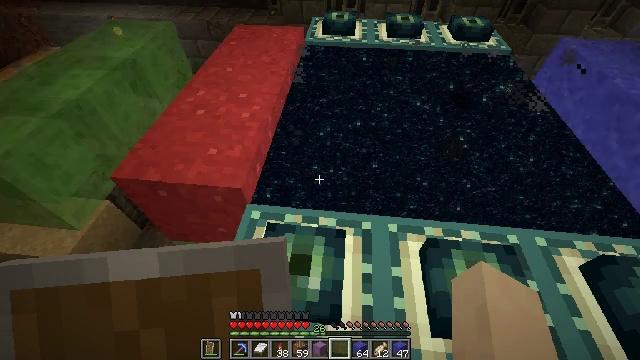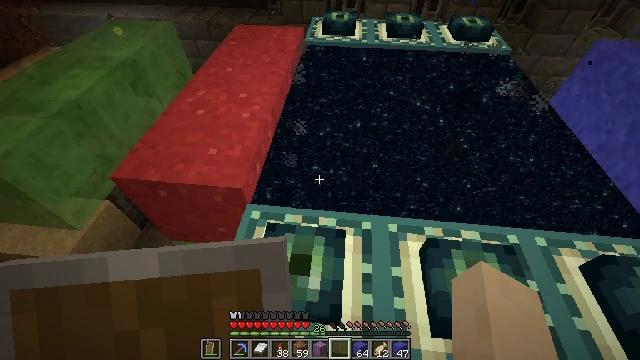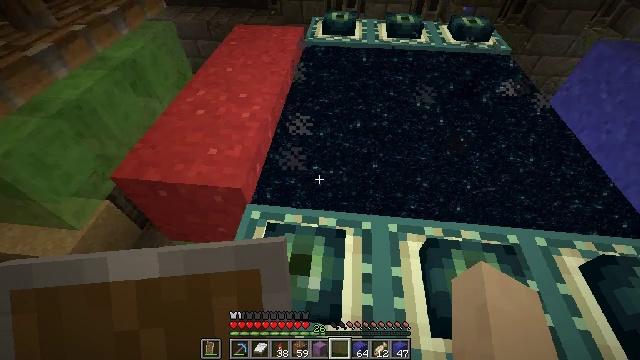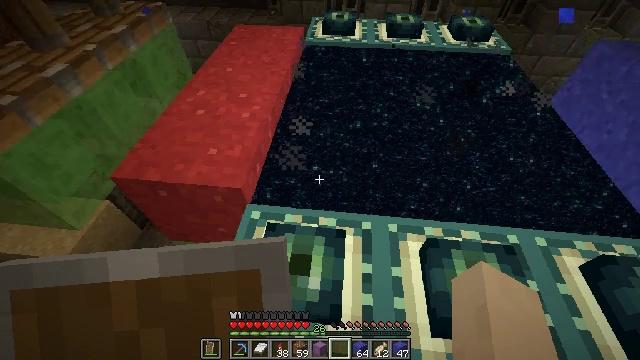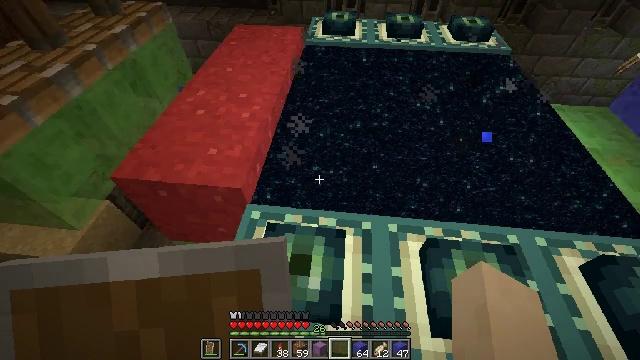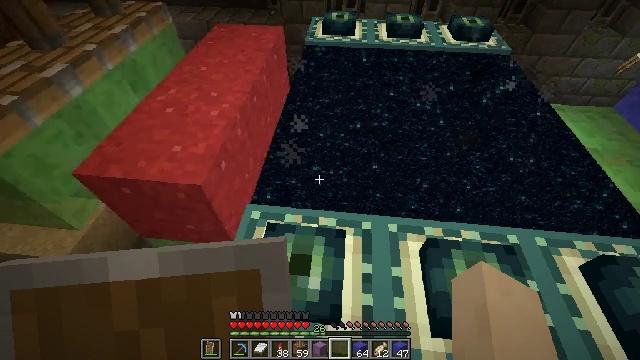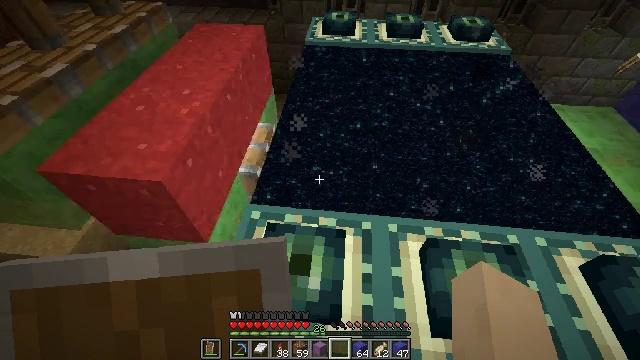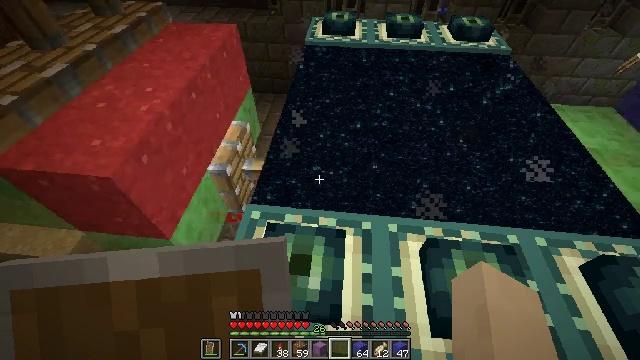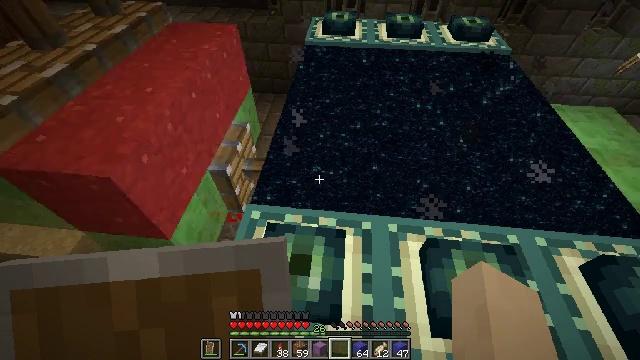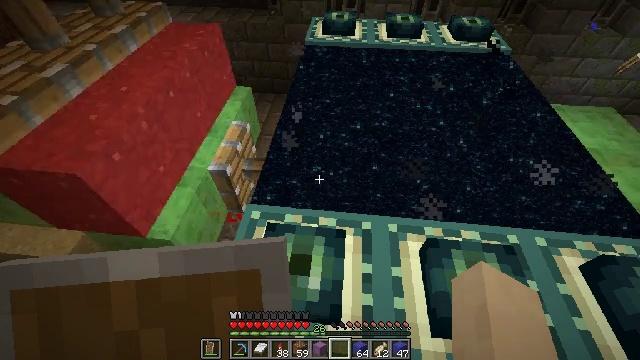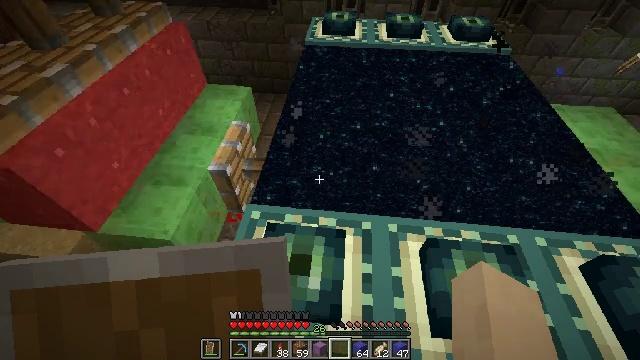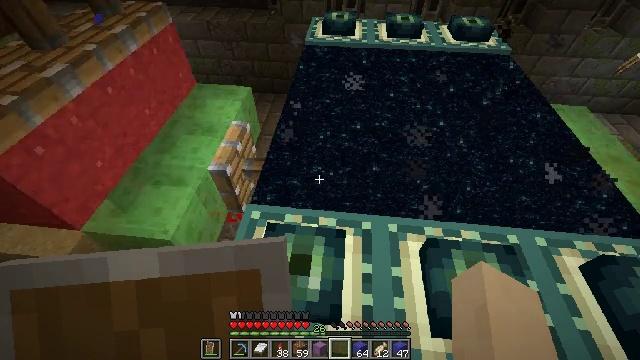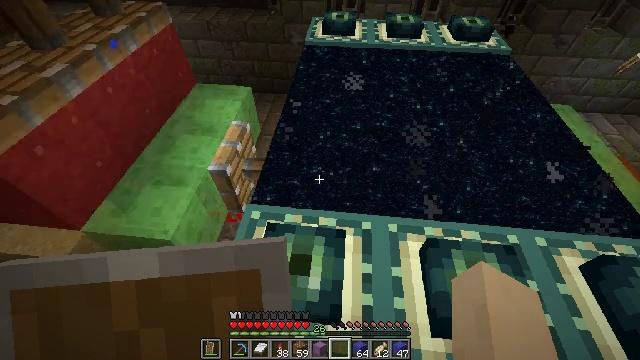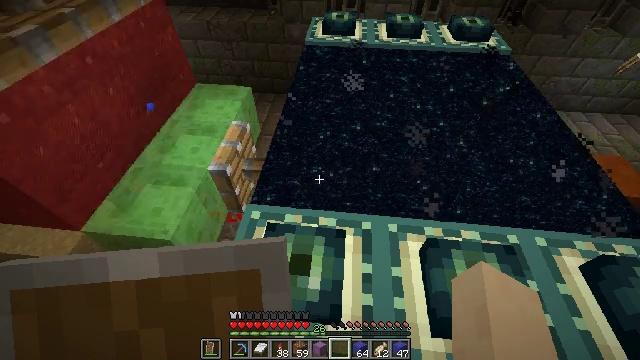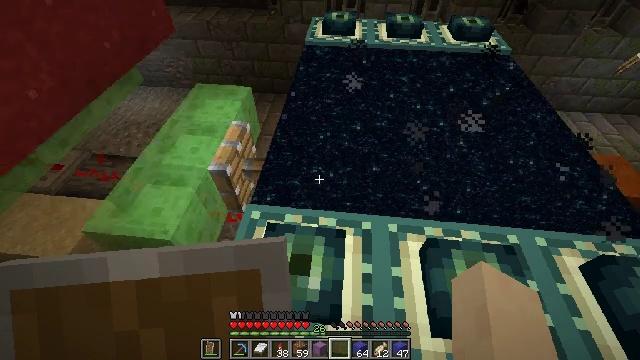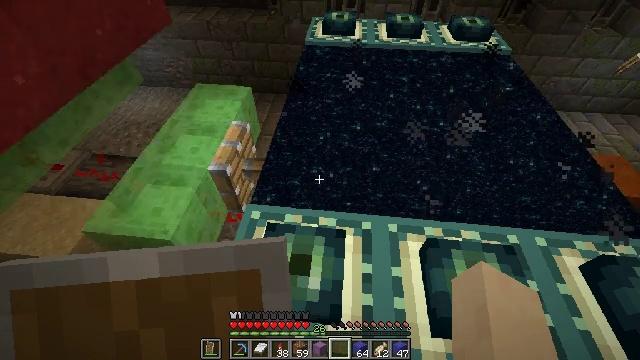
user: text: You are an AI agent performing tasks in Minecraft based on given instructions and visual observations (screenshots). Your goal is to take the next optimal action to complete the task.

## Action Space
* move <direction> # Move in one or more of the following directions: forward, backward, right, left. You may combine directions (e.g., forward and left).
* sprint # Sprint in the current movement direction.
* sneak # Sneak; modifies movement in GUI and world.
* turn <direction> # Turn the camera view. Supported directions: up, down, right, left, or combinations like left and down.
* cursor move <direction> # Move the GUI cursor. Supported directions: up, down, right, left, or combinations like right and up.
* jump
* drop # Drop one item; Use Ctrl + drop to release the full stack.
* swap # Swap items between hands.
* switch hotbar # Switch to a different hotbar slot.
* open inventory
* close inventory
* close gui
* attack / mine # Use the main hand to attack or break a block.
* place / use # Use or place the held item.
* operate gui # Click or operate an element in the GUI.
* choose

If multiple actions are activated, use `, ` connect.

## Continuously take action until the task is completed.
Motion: motion action
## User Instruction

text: Attack the red concrete powder to gather it.
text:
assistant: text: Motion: no_op
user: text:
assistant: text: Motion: no_op
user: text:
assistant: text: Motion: no_op
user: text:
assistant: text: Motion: no_op
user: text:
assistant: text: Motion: no_op
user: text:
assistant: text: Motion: no_op
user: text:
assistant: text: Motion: no_op
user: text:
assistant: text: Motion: no_op
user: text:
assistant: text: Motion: no_op
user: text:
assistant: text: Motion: no_op
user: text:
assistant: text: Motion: no_op
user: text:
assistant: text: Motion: no_op
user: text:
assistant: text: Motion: no_op
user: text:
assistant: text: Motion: no_op
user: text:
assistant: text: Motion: no_op
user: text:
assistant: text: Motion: no_op
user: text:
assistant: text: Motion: no_op
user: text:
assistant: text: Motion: no_op
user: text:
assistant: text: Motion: no_op
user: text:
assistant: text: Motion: no_op
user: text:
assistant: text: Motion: no_op
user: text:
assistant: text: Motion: no_op
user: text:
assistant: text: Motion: no_op
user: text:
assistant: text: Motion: no_op
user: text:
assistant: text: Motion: no_op
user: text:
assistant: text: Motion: no_op
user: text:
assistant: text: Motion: no_op
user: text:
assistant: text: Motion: no_op
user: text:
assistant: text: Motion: no_op
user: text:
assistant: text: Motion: no_op